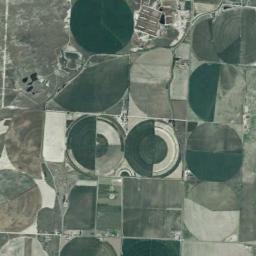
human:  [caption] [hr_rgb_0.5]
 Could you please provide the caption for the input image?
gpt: Some circular fields contain half a ring .

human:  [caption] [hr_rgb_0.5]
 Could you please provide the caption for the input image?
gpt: Some deep green circle farmland and some light green circle farmland are in the bare land .

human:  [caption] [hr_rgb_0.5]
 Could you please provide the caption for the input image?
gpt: Many green, Tan-colored, Circular farmlands, Including semi-circular and uneven .

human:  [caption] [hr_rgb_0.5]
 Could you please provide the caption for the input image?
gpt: Several green and khaki circular or fan-shaped farmlands with different radii and radians are surrounded by some other shapes of farmlands .

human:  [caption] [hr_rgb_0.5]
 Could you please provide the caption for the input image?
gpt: There are some circular farmlands arranged irregularly .